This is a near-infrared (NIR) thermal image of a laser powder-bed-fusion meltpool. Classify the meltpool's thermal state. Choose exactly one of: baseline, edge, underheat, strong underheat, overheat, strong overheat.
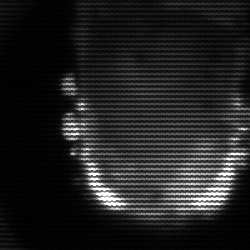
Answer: baseline